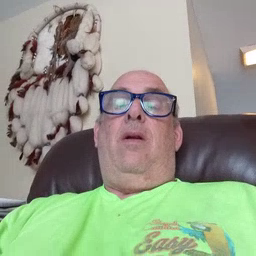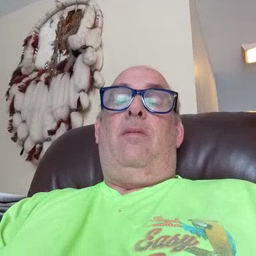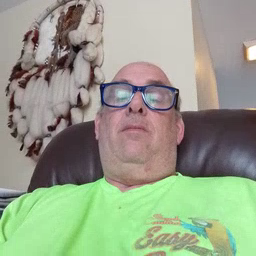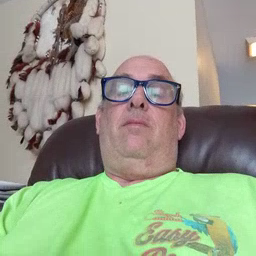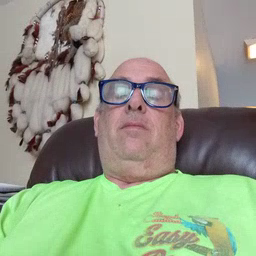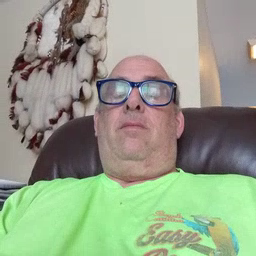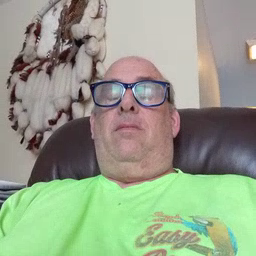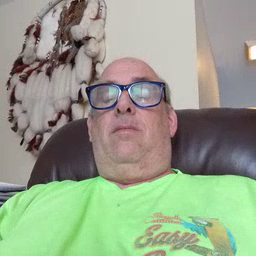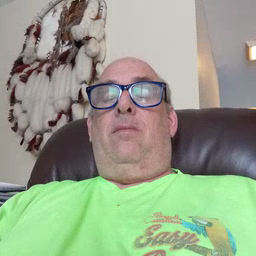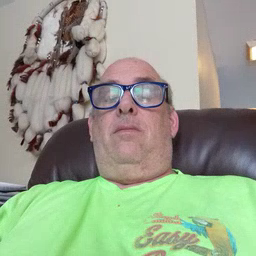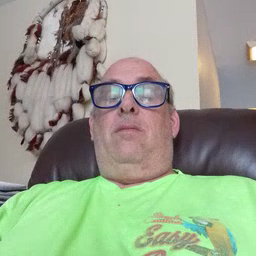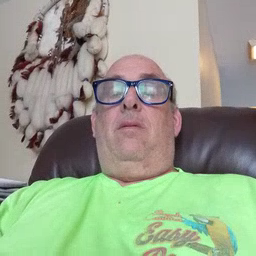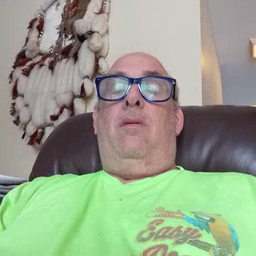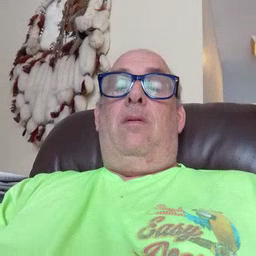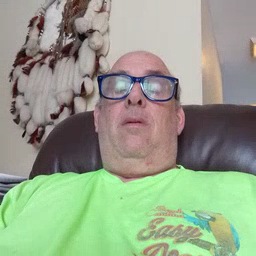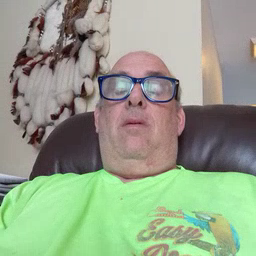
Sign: kiss